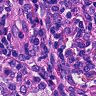
Metastatic tissue present: no